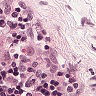
Metastatic tissue present: no